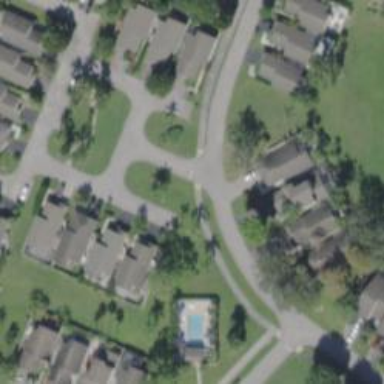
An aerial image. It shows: Living street.